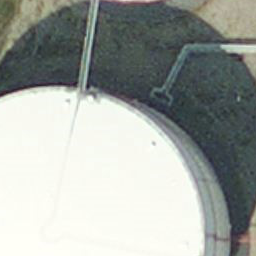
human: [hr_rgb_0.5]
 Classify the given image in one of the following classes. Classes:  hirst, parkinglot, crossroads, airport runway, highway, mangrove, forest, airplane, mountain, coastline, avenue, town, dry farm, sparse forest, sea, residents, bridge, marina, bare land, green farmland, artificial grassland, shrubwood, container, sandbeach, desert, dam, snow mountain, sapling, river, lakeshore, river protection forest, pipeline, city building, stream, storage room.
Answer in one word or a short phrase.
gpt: storage room